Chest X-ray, AP view. Patient: 33 years old, sex M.
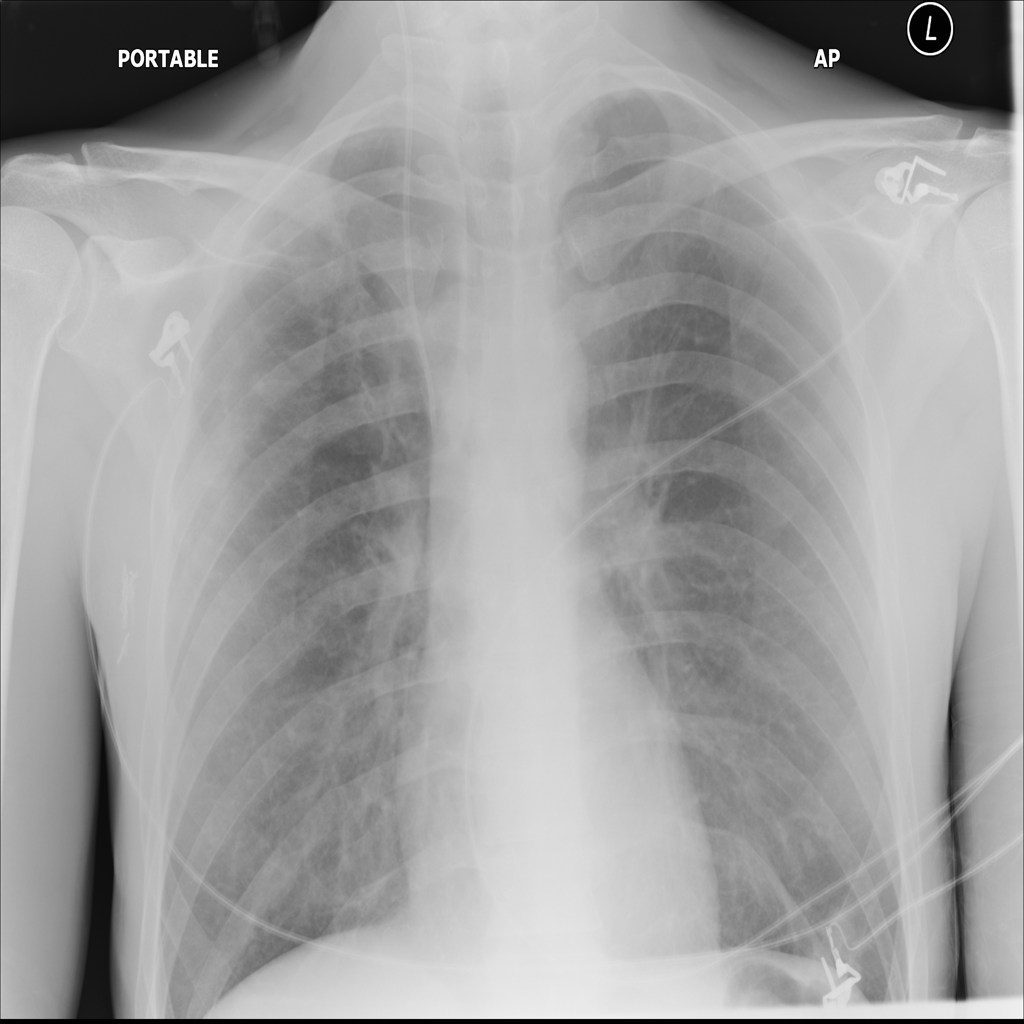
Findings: Infiltration